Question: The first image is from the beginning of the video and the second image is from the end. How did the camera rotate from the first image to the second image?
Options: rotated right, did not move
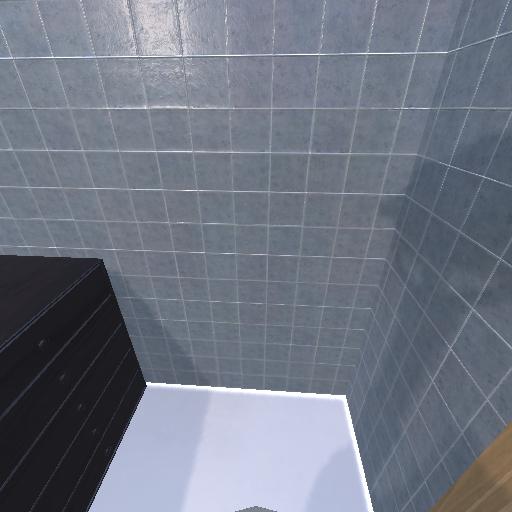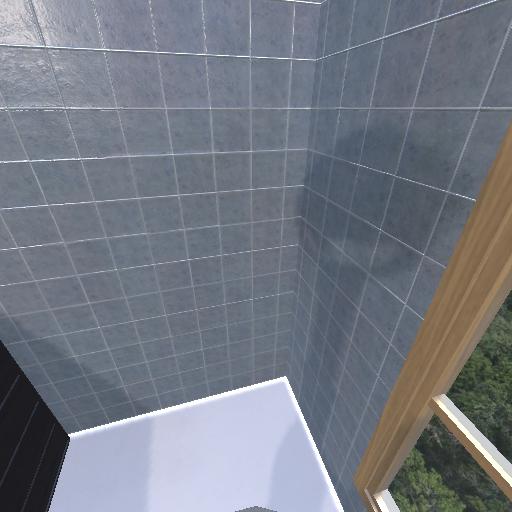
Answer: rotated right